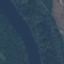
Land use / land cover: River